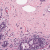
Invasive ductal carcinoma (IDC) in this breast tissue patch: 0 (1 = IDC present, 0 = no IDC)